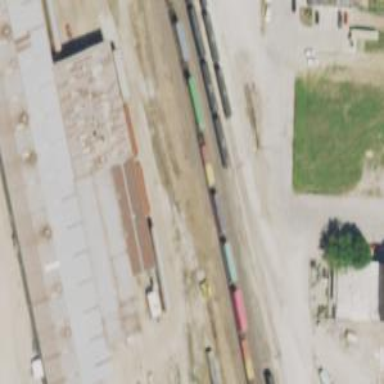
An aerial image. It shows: Wedge used for railway derailment.